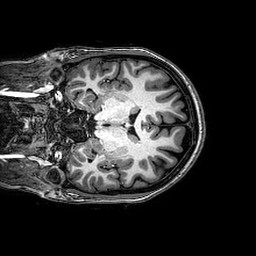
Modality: T1w
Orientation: coronal
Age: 20
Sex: female
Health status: healthy
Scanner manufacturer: philips
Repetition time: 0.008226 s
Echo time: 0.00377 s